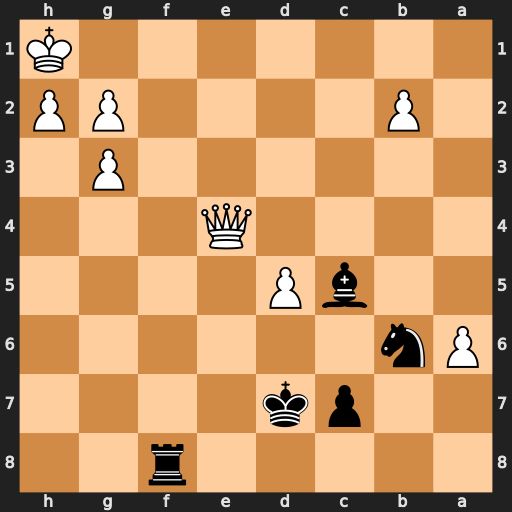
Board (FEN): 5r2/2pk4/Pn6/2bP4/4Q3/6P1/1P4PP/7K
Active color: b
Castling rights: -
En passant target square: -
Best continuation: Rf1#